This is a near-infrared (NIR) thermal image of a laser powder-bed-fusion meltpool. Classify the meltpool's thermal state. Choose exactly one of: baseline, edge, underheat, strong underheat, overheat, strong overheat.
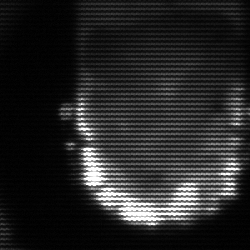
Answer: baseline